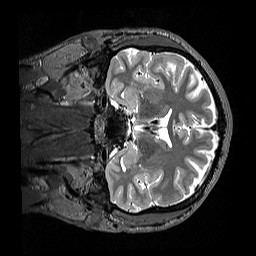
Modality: T2w
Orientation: coronal
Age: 39
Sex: male
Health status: healthy
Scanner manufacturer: siemens
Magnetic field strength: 3 T
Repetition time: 3.2 s
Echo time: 0.568 s